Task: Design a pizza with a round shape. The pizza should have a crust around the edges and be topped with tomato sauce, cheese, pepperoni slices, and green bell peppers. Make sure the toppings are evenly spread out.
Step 176:
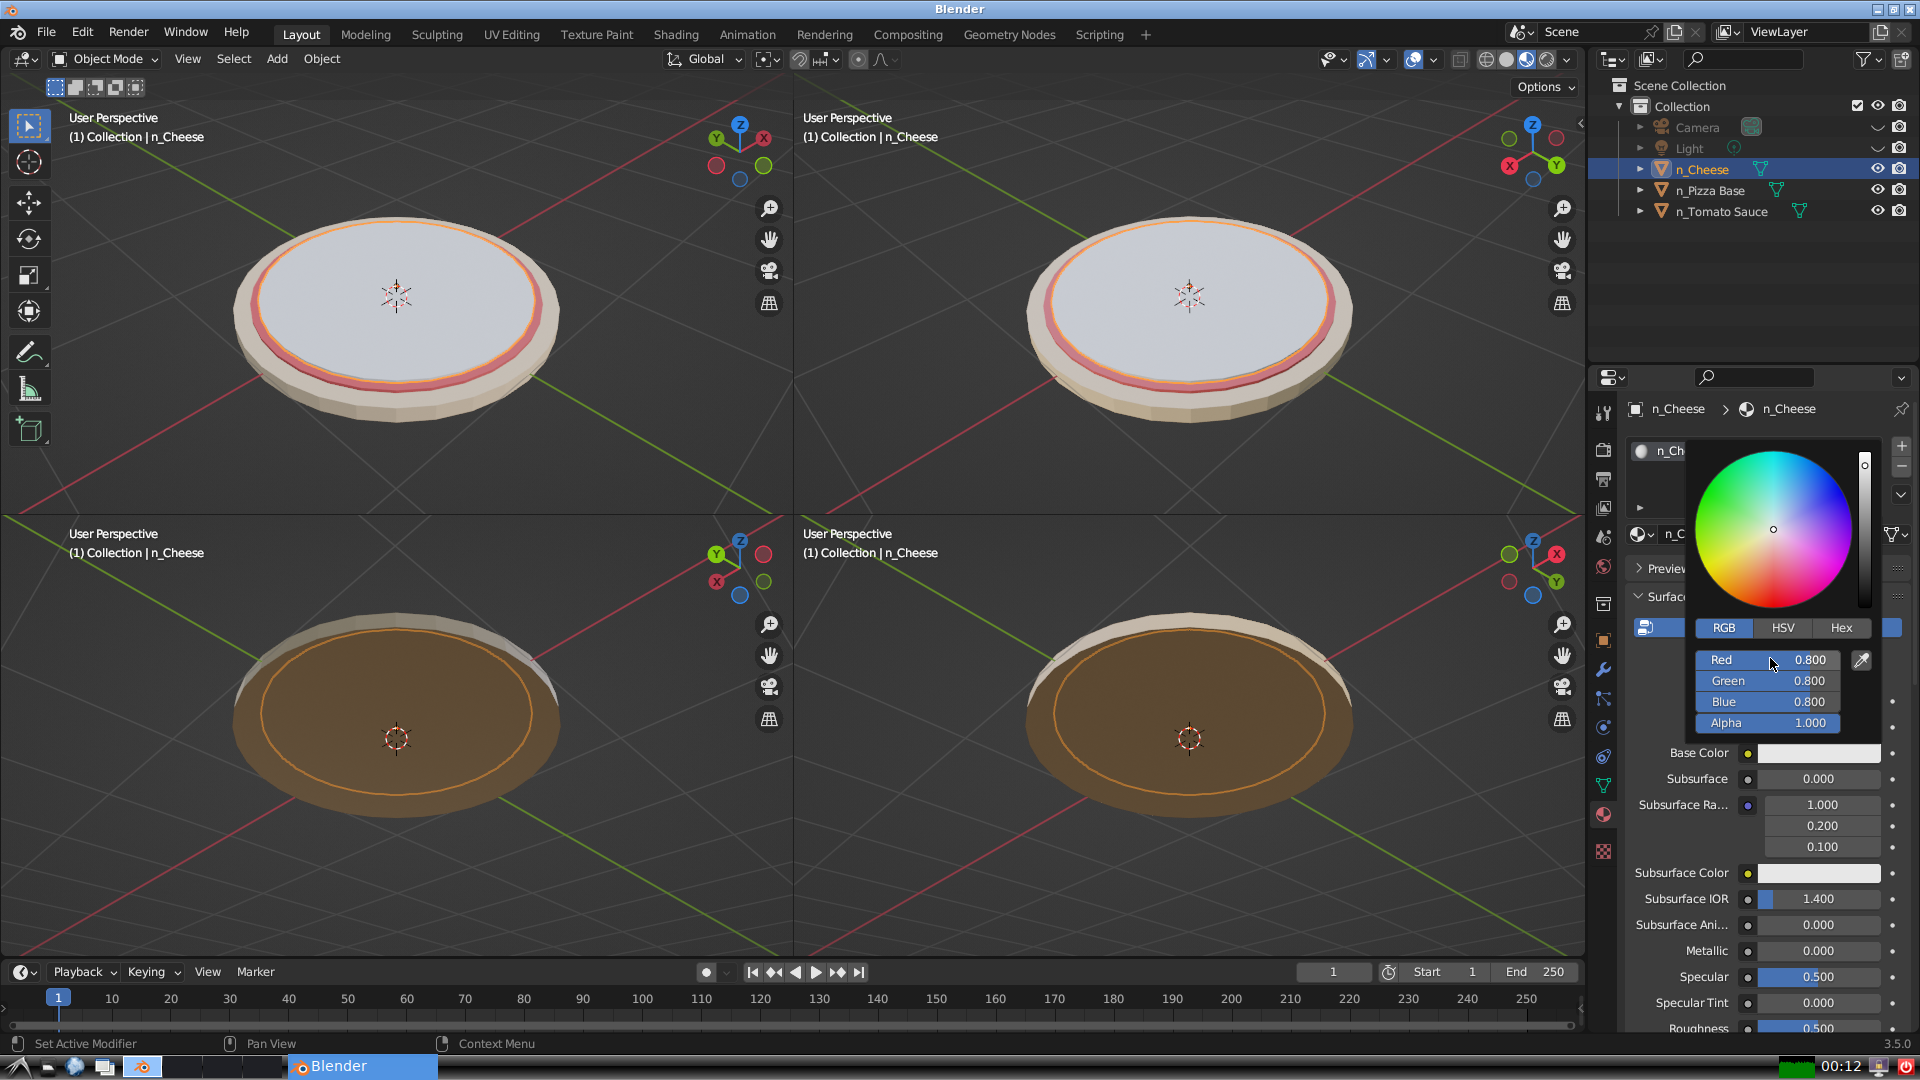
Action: click: no